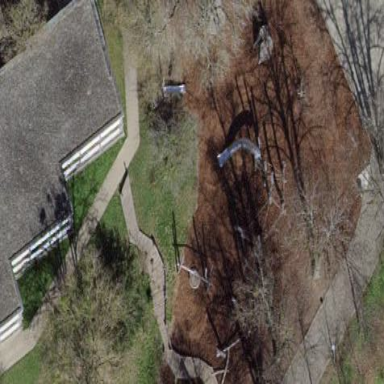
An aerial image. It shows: Playground area for leisure activities on the land.